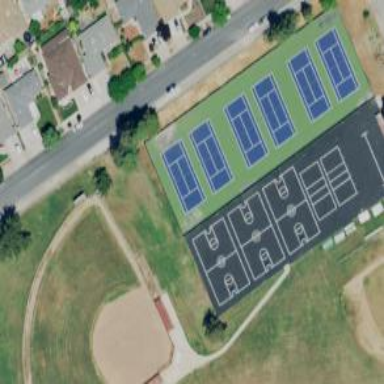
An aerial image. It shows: Tennis court on pitch.